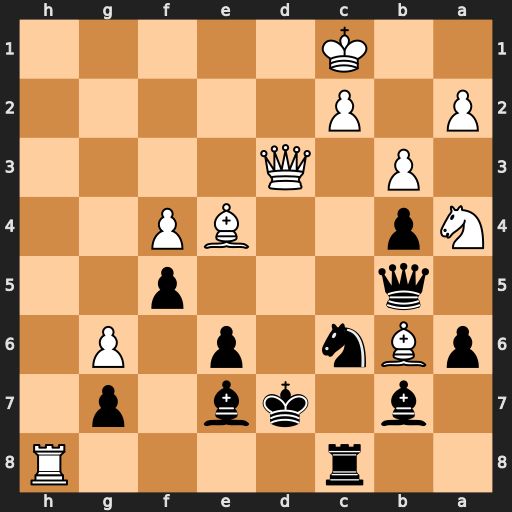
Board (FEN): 2r4R/1b1kb1p1/pBn1p1P1/1q3p2/Np2BP2/1P1Q4/P1P5/2K5
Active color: b
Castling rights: -
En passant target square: -
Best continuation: Qxd3 Bxd3 Rxh8